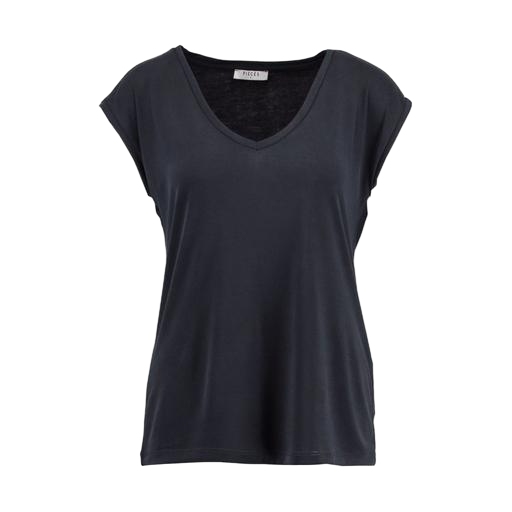
black superfine v-neck tee, black v-neck t-shirt only macy, black pima v-neck tee, white background